Question: We are creating a form layout with 7 different steps. For each step contains more business logical (for example, validate that's the name it's correct, display all countries, etc.)
But, currently we have a one component with all logical inside (7 steps). The HTML contains 6.000 lines and the TS contains 7.000.
I assumed that we need a redefine this layout, I know! But the question is... how?
I think that the best practice it's creating for each step a component, for example, step1.component.
But, the "layout menu" of right now it's controlled with *ngIf. It's best practice replace this logical with (for example) route service?
Currently:

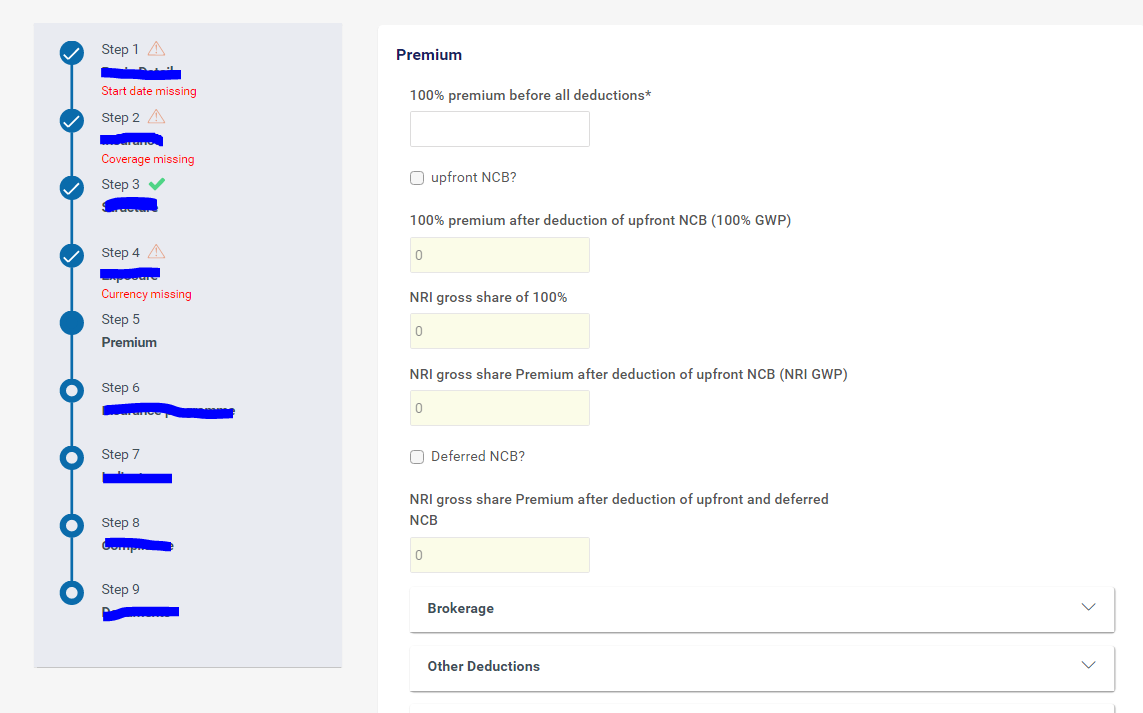
Answer: First, i assume that the user has to go through the process and my not "jump" to any process step. If he could switch steps, then it gets a bit more complicated (but only a bit).
You could solve that with a router or by hand, depending on your need for URLs.
If you do not need a URL for each step, i would build it like that:
A main component, that has two areas. On the left side it will show the "ShowProcess" Component. It provides the information which process step is currently active.
And depending on the current active process step it shows a component that handles a specific form on the right side.
Your main component does only need the information "current process step form was finished successfully", then it could switch to the next process step.
Each process step component has the task to validate the inputs. When everything is fine, the user can proceed. Then parent component gets the info (and perhaps also the data) and can now switch to the next process step.
By the way, i would try to move most of the validation into <URL>.
Also perhaps you can split a step process into multiple child components.
In my eyes, components are cheap. It needs some thinking to get the interfaces between those components right, but as a result your code gets decoupled. Now the code of each component is small and only dependent on "interfaces" to other components.
That allows you to change a component with less fear of breaking other components (as long as you don't touch the interface :-) ).
I try to let my components not grow to big. If a component gets "big" (in my eyes more than 200 lines as a rule of thumb) i am always take some time to think about spliting it. The more complex the component, the harder I think. :-)
warm regards.
Jan
EDIT:
I forgot to mention services to encapsulate business logic. You dont wan't to pollute your UI logic with business logic. When your UI changes, you do not want to break your business logic by mistake. The same is true vice versa.
If the different process steps are depending on their "own" backend calls, and if it is okay (or needed) when these backend calls will fire each time the corresponding process step is opened, then i would call those backend services in the corresponding process step.
By the way, the backend call itself and the mapping of the response into your frontend data structure, i would do in a service. So your component does not have to handle all these small things and can concentrate on its main task.
In my eyes their is no "best practice" of where to call the backend. In some cases you need to update the data for each visit to that component. Sometimes you need the data only at the beginning, ...
I would try to seperate the logic as much as possible (into a own service). And if the data needs to be retrieved only once, then i would store that data also in a central place. This could be in the service that does the backend call, that could be in a kind of proxy controller service that "controles" the backend service (the component talks to the proxy service and the proxy then decides if the backend service needs to be executed). Or it could be stored with the help of full blown state management (e.g. NgRx -> Redux).
It always depends on your needs. BUT if you seperate the functionalites nicely, than it is at least easier to switch from one solution to the other if you need to.